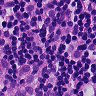
Metastatic tissue present: yes